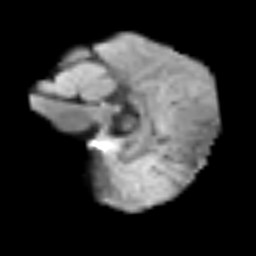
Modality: T2w
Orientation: sagittal
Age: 39
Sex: female
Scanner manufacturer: siemens
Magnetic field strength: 3 T
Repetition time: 3.2 s
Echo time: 0.081 s